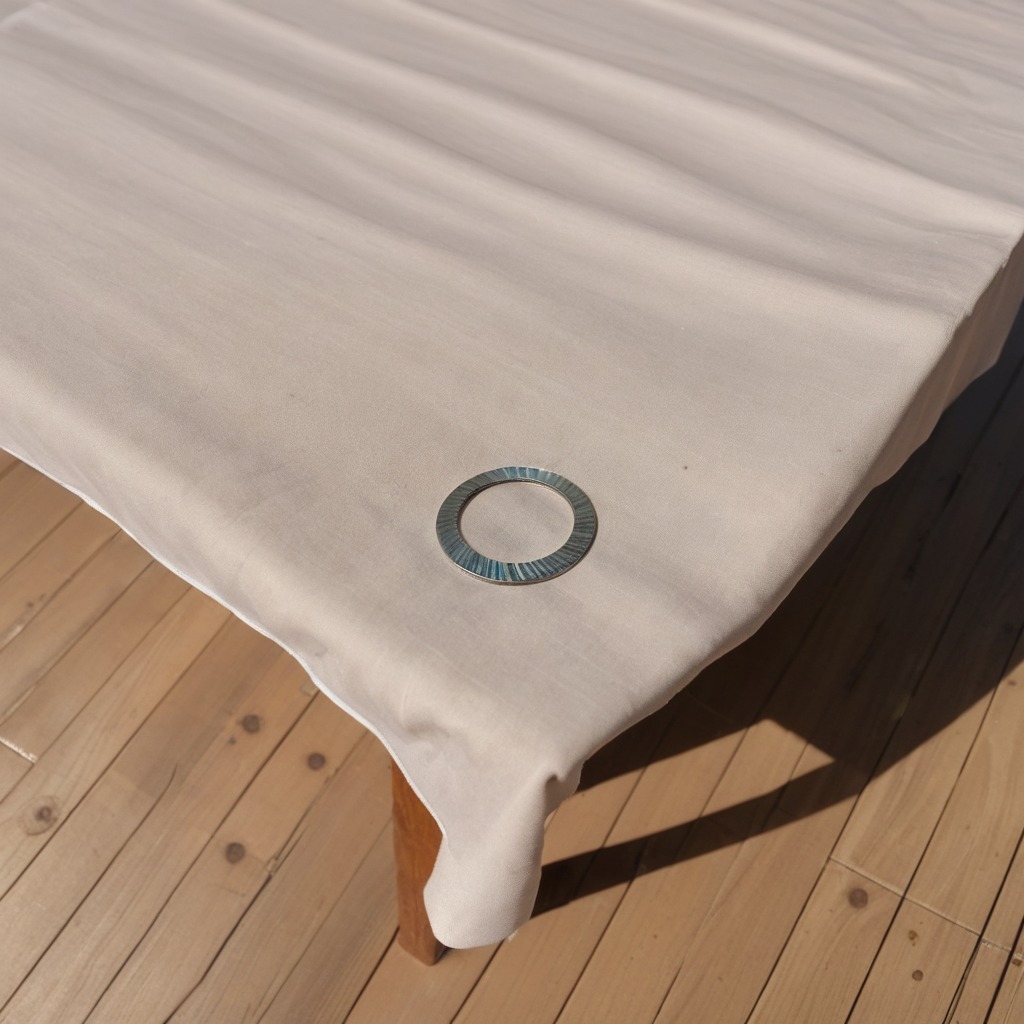
A flat metal washer lies on a wooden table in an outdoor workshop during daytime bright natural light soft shadows worn but beneath the cloth.